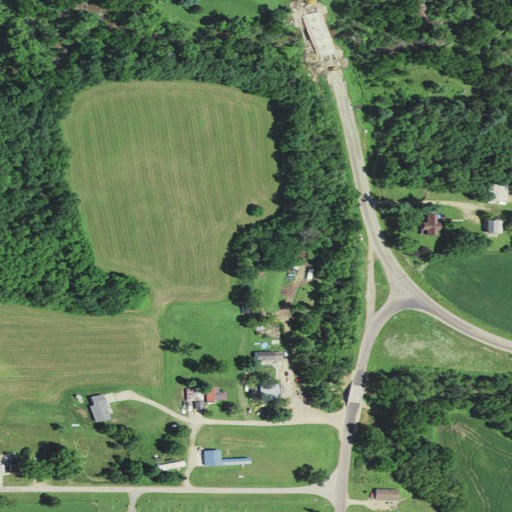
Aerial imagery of valley in Wisconsin named Smikrud Coulee containing cultivated crops, deciduous forest, low intensity development, woody wetlands, open development, herbaceous wetlands, mixed forest, pasture, and medium intensity development